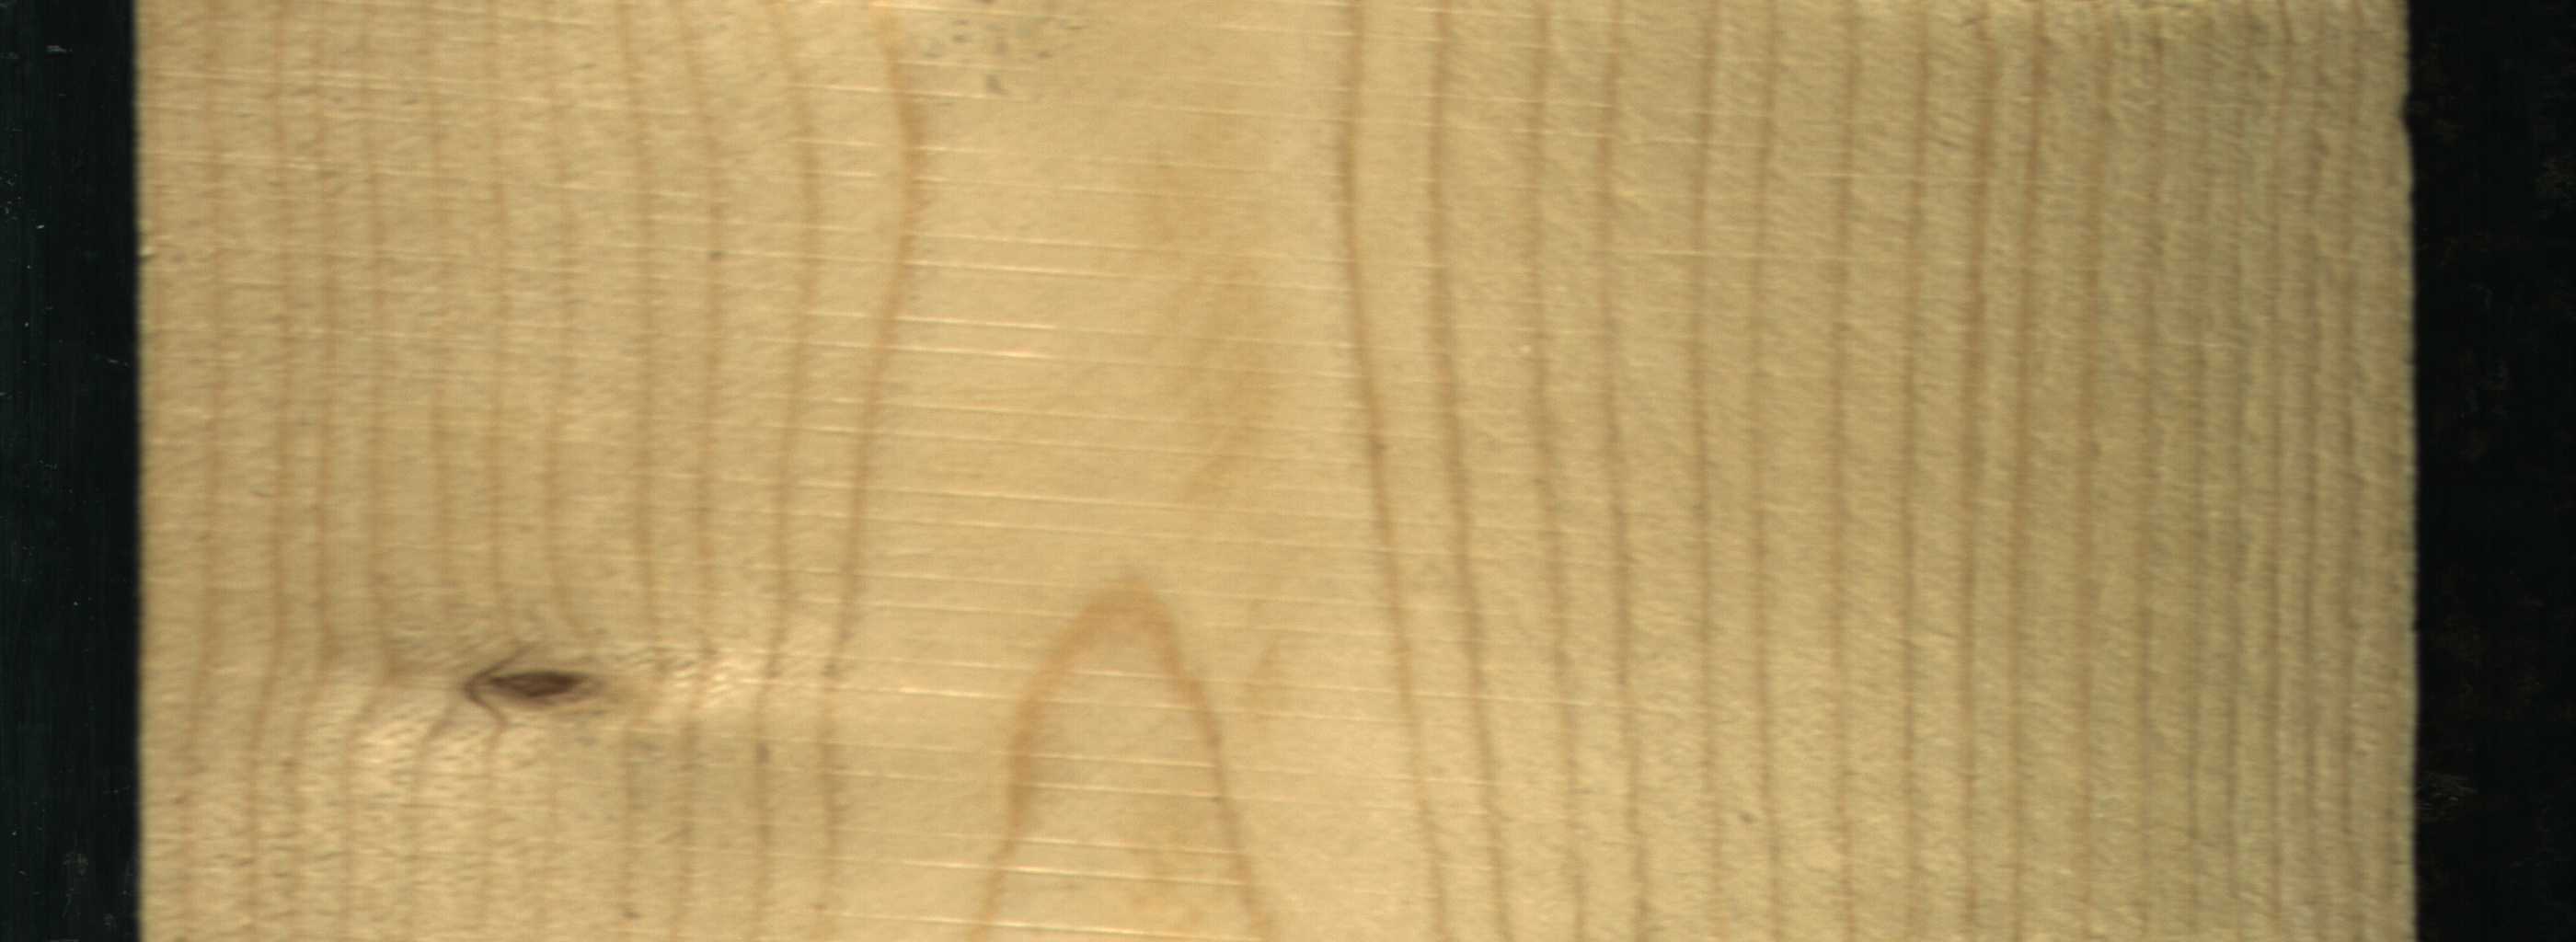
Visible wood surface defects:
Dead_Knot